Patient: sex M, age 57
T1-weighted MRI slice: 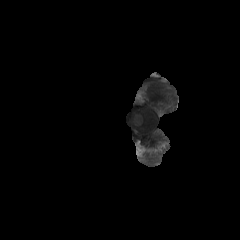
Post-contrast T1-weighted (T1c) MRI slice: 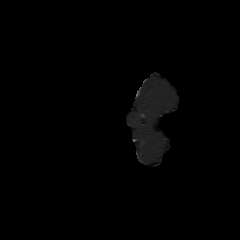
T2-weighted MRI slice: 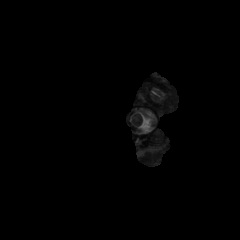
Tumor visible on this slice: no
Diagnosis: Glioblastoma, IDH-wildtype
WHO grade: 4